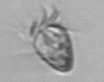
Label: Ciliophora